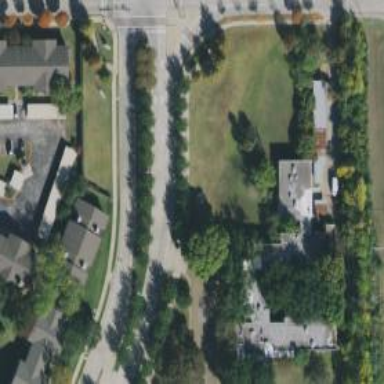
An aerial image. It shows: Secondary road with separate sidewalk.